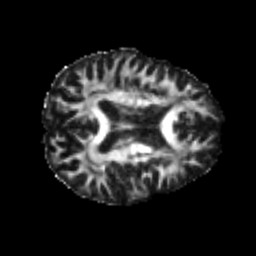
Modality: FA
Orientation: axial
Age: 21
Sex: male
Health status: healthy
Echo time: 0.074 s